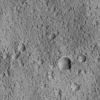
Atmospheric dust classification: not_dusty